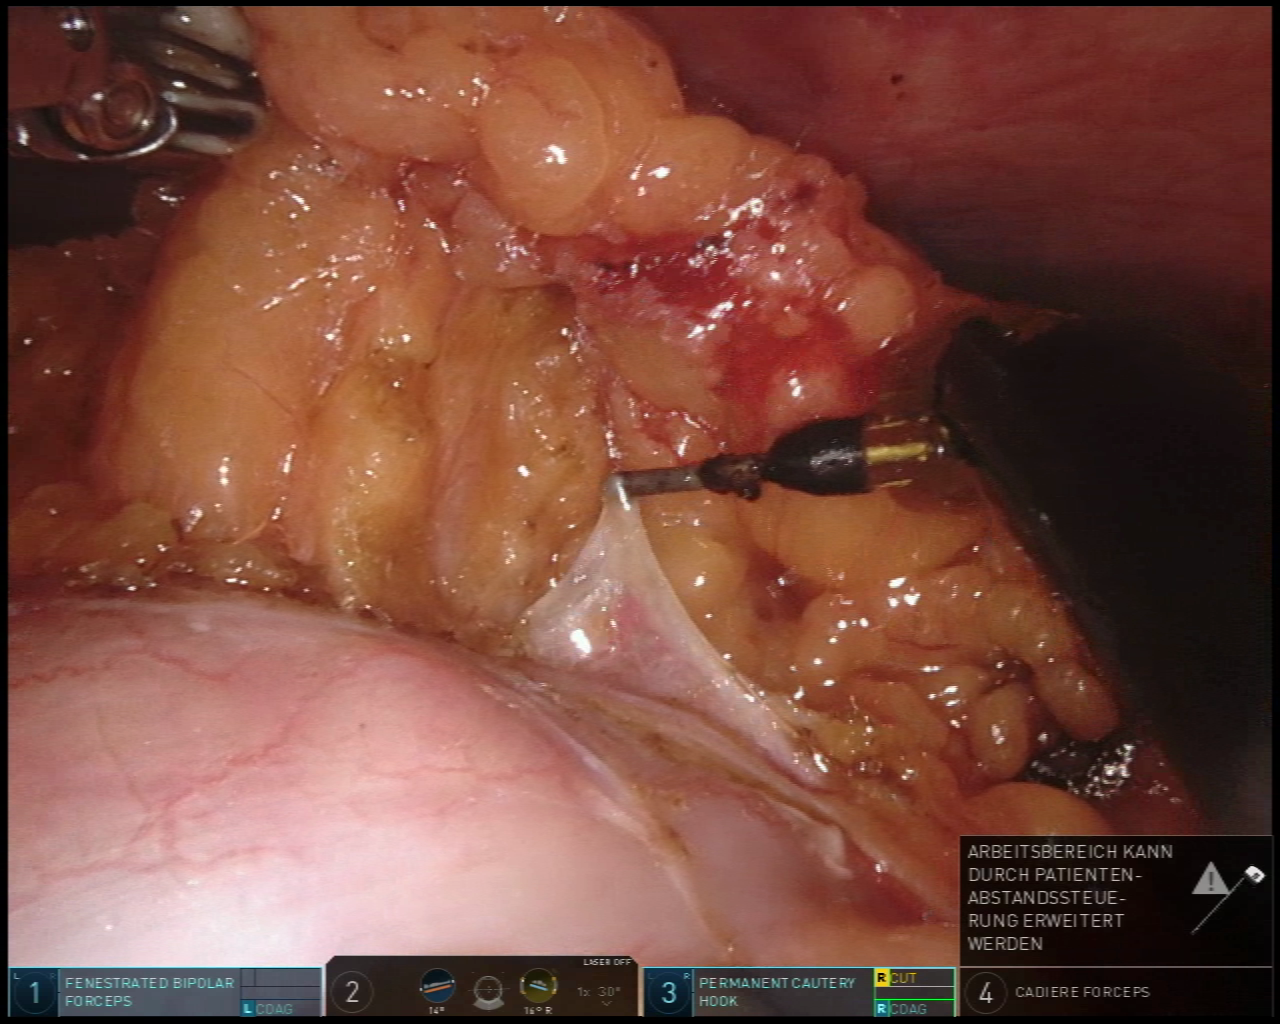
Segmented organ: colon
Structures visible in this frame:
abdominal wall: yes
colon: yes
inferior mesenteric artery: no
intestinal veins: no
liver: no
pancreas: no
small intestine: no
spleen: no
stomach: no
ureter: no
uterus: no
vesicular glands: no